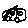
Label: car